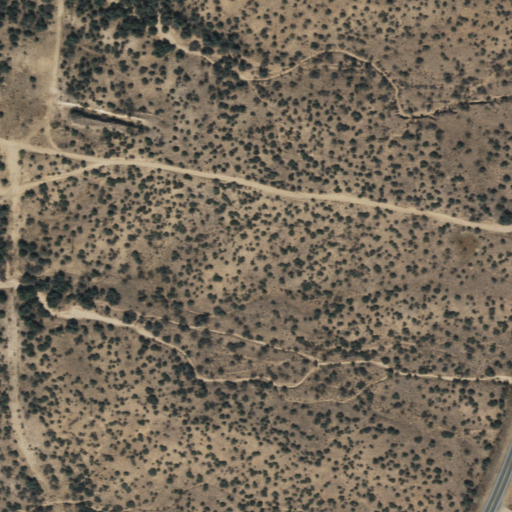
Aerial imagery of valley in Arizona named Skull Valley containing shrub and open development